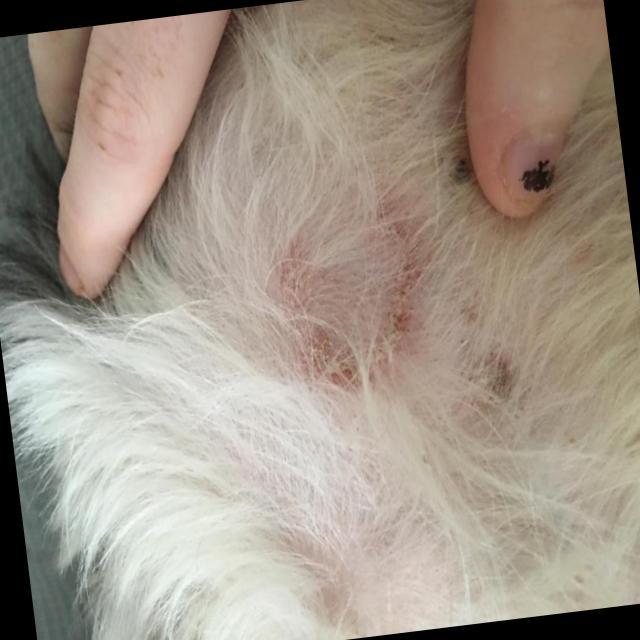
Canine ringworm (Dermatophytosis) — fungal infection caused by Microsporum or Trichophyton. Presents with circular alopecia, scaling, crusting, and broken hairs.